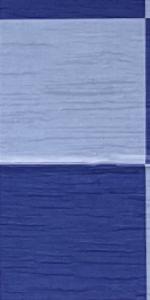
Label: Empty